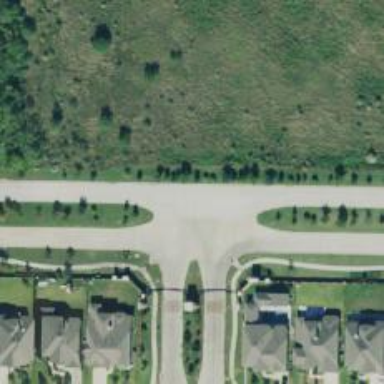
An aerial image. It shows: Secondary road.